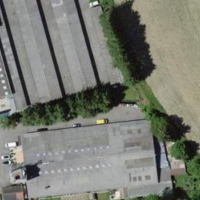
EUNIS habitat code: 54
Species observed at this site:
Tanacetum vulgare